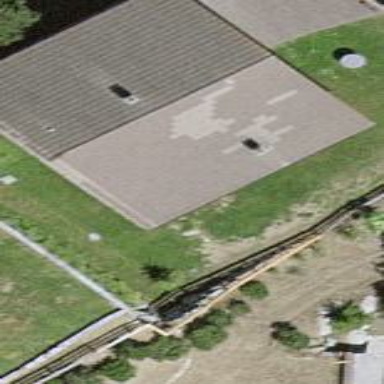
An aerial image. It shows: Simple and straightforward house.